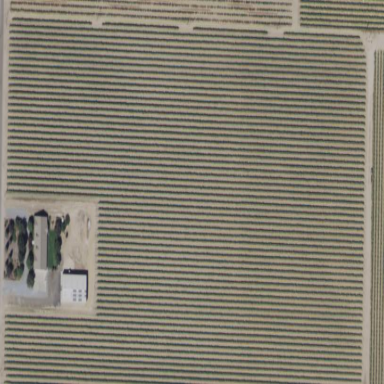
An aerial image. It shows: Vineyard.